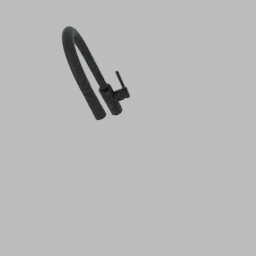
Label: appliances